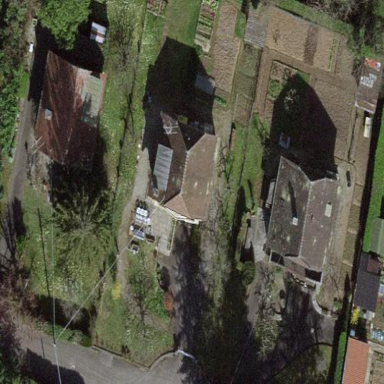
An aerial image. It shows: Garden surrounded by fence.